Field crop: maize
Growth stage: 2
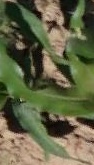
Species: maize